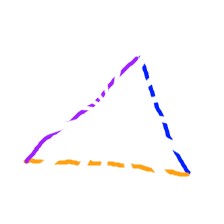
Shape: triangle